Question: I have saw the group of array like this:

And the array like this:
'''
[1] => Array (
[bid] => 2
[board_name] => Test1
[create_date] => 2019-04-25 12:28:14
)
[2] => Array (
[bid] => 3
[board_name] => Test2
[create_date] => 2019-04-25 12:28:14
)
[3] => Array (
[bid] => 4
[board_name] => Test3
[create_date] => 2019-04-25 12:28:14
)
'''
How can it build '<tr>' for every two arrays?
Like this:
'''
<tr>
<td>Test1</td>
<td>Test2</td>
</tr>
<tr>
<td>Test3</td>
</tr>
'''
Is it count every two arrays and then group them into new array??
I'm still learning about php, maybe this question is hard to be understood what I means, sorry for my bad English..
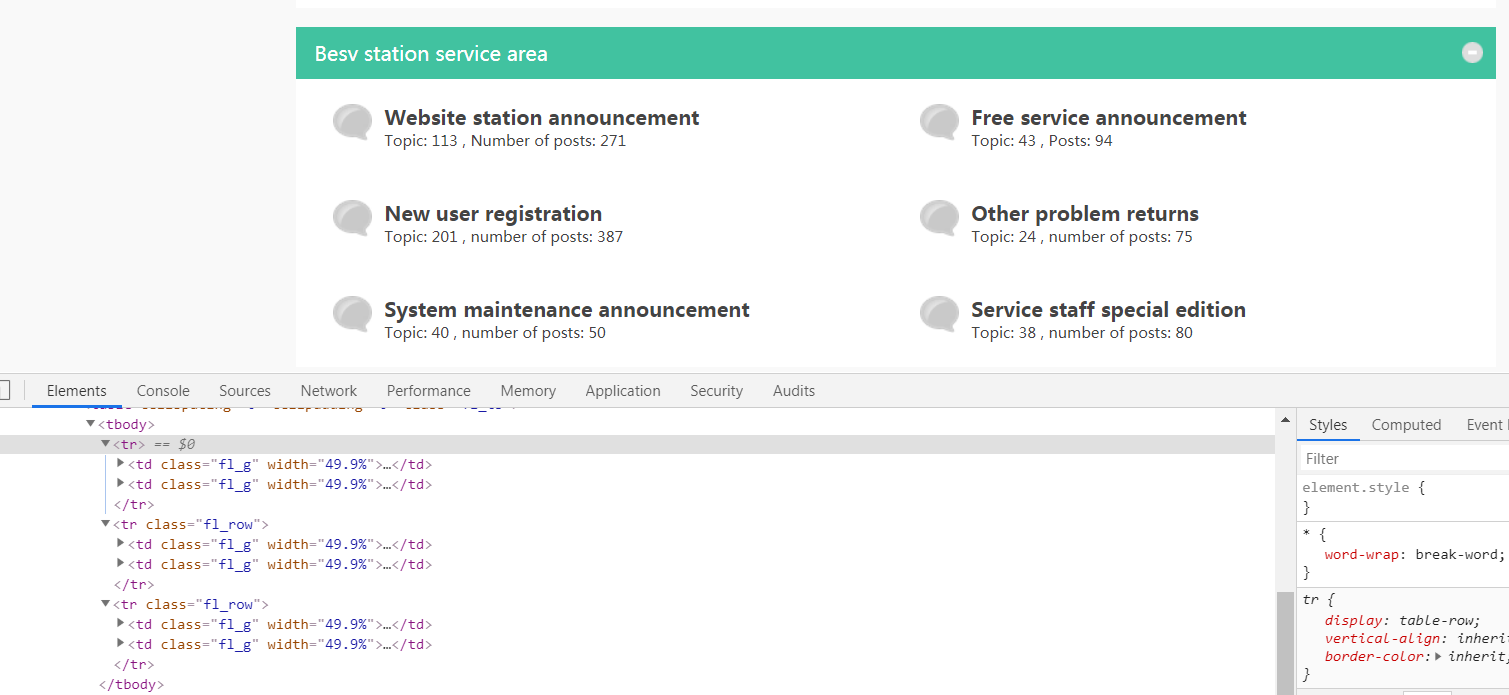
Answer: I guess you need <URL>
This is simple example:
'''
$input_array = array('a', 'b', 'c', 'd', 'e');
$chuncks = array_chunk($input_array, 2); // contains [[a,b], [c,d], [e]]
'''
Now you can use it to build the '<tr>' part as :
'''
foreach($chuncks as $c) {
echo "<tr><td>";
echo implode("</td><td>" , $c);
echo "</td></tr>";
}
'''